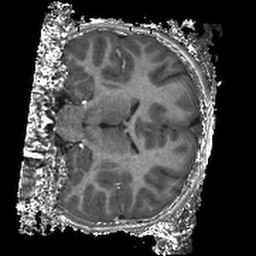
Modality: T1w
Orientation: coronal
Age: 5
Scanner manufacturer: siemens
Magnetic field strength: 3 T
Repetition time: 2.4 s
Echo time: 0.00224 s